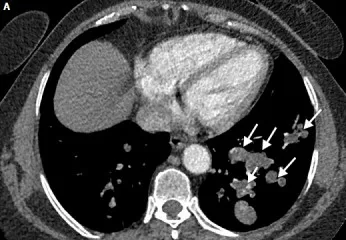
Extraluminal extension of the tumor ,grape like shape of involved segmental, and . Subsegmental branches of PA (white arrows) are observed on axial.
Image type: radiology (ct)